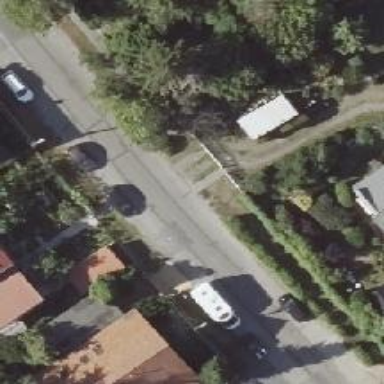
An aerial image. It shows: Smooth asphalt road in residential area.